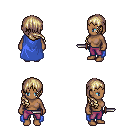
a pixel art fantasy rpg character, female body template, human, dark skin, blue cape, magenta pants, white blonde right-swept hairstyle, dagger, four views (front, back, left, right), 2x2 character sprite sheet, small pixel art, hard edges, no anti-aliasing